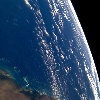
Label: water